Question: I have DataFrame like below:
'''
df = pd.DataFrame({"VALUE" : [100, 200, 100, 300, 500],
"PRODUCT_ID" : [599, 200, 599, 599, 200],
"STATUS" : ["active", "active", "not_active", "unknown", "active"],
"CLIENT" : ["1", "1", "2", "2", "1"]})
'''
And I need to calculate , and 'VALUE' per 'PRODUCT_ID' with "active" 'STATUS' for each 'CLIENT'. I need df something like this:
'AVG = 266,6' because of: (500+200+100) : 3
'MED = 200' ?
'MAX = 500' because of 500 is the biggest value on active aggrement for client 1

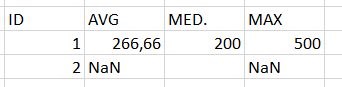
Answer: Try:
'''
(df.query('STATUS=="active"')
.groupby(['CLIENT'])['VALUE']
.agg(['mean','median','max'])
.reindex(df.CLIENT.unique())
)
'''
Output:
'''
mean median max
CLIENT
1 266.666667 200.0 500.0
2 NaN NaN NaN
'''